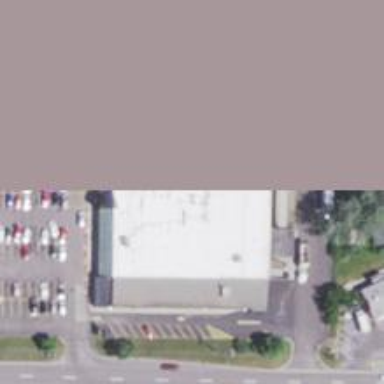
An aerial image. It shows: Supermarket.